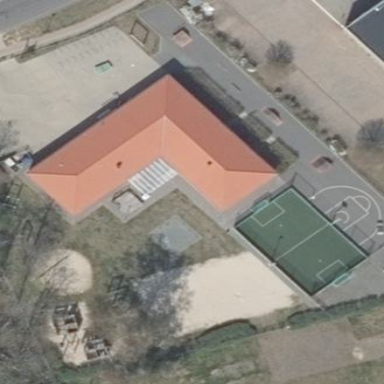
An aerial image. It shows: Community centre.